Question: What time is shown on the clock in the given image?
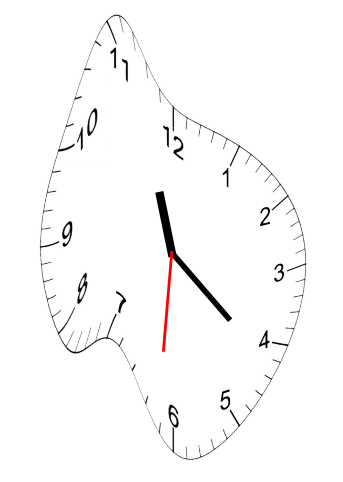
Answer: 11:21:31